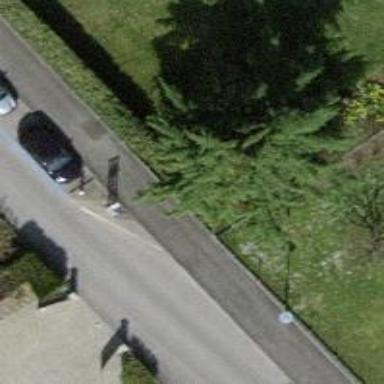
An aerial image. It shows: Evergreen needle-leaved tree.